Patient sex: M
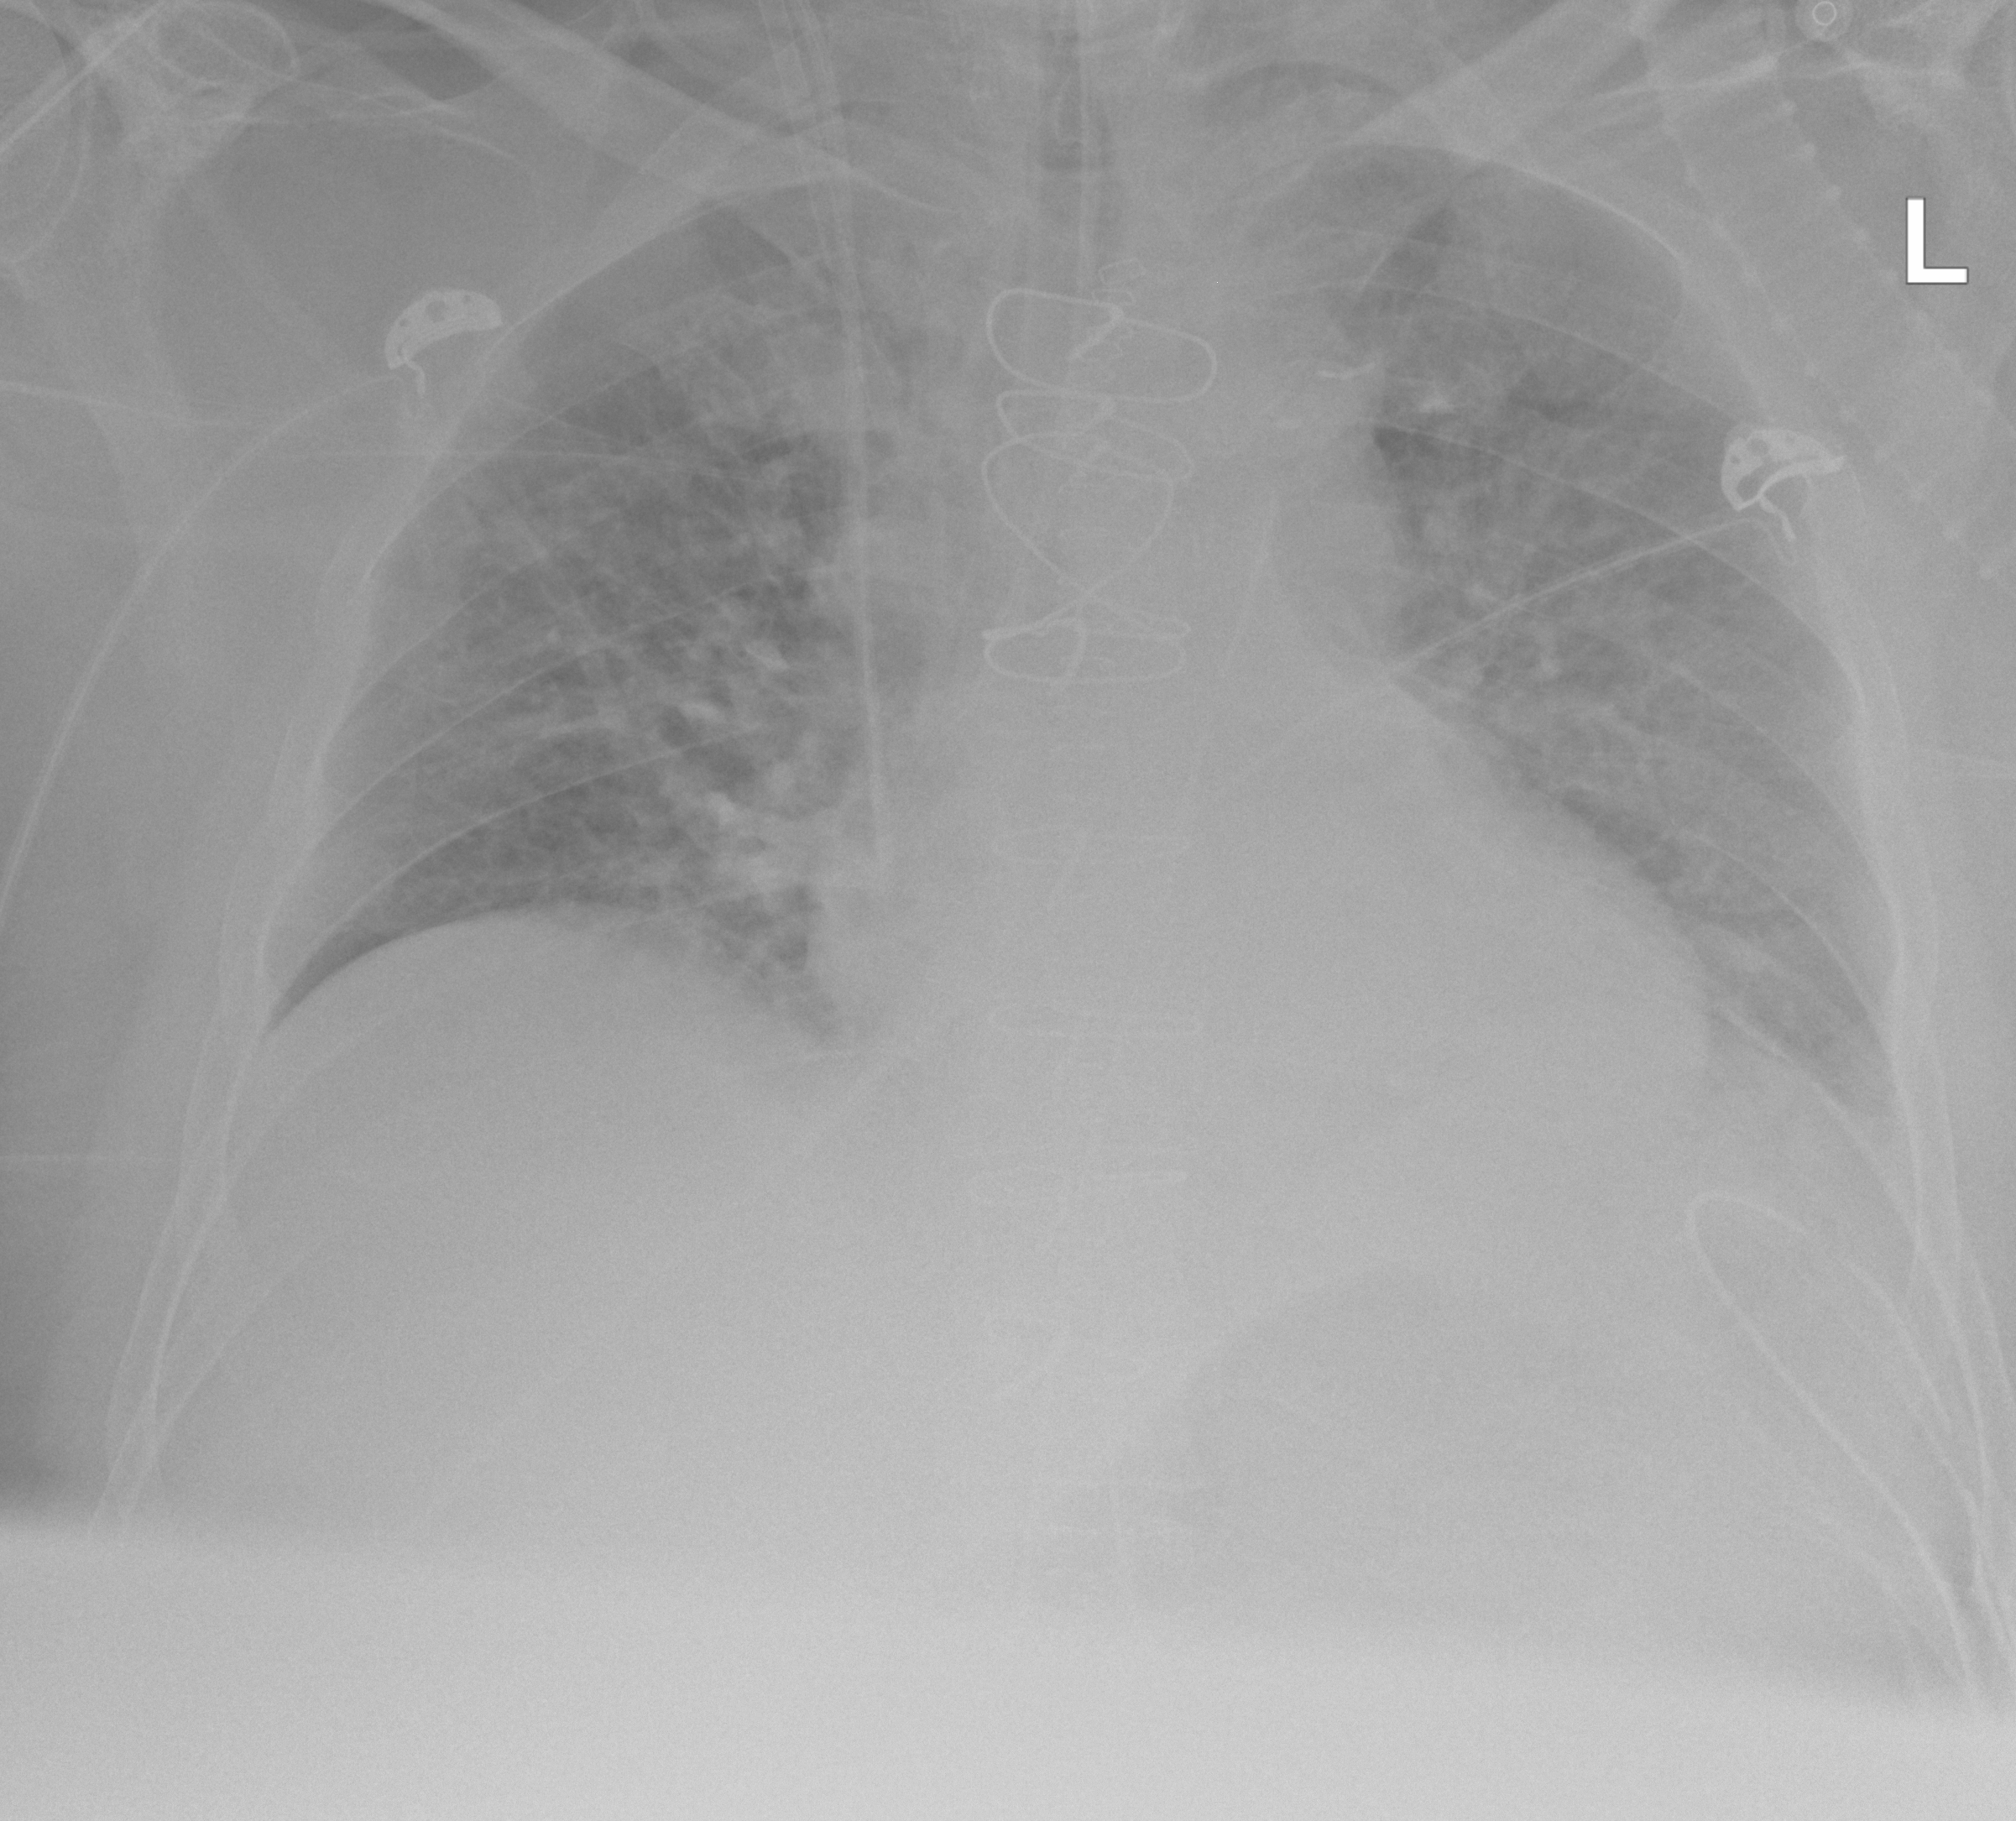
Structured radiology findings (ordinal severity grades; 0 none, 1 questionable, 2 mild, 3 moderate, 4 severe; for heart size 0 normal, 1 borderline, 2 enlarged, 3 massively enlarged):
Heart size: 2
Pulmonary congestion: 2
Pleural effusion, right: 1
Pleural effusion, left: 2
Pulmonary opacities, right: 2
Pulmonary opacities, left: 2
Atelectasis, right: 0
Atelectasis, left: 0